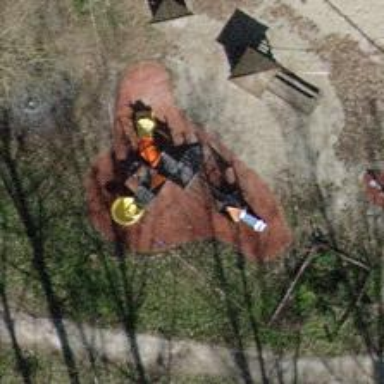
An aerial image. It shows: Playground area for leisure activities on the land.